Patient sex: M
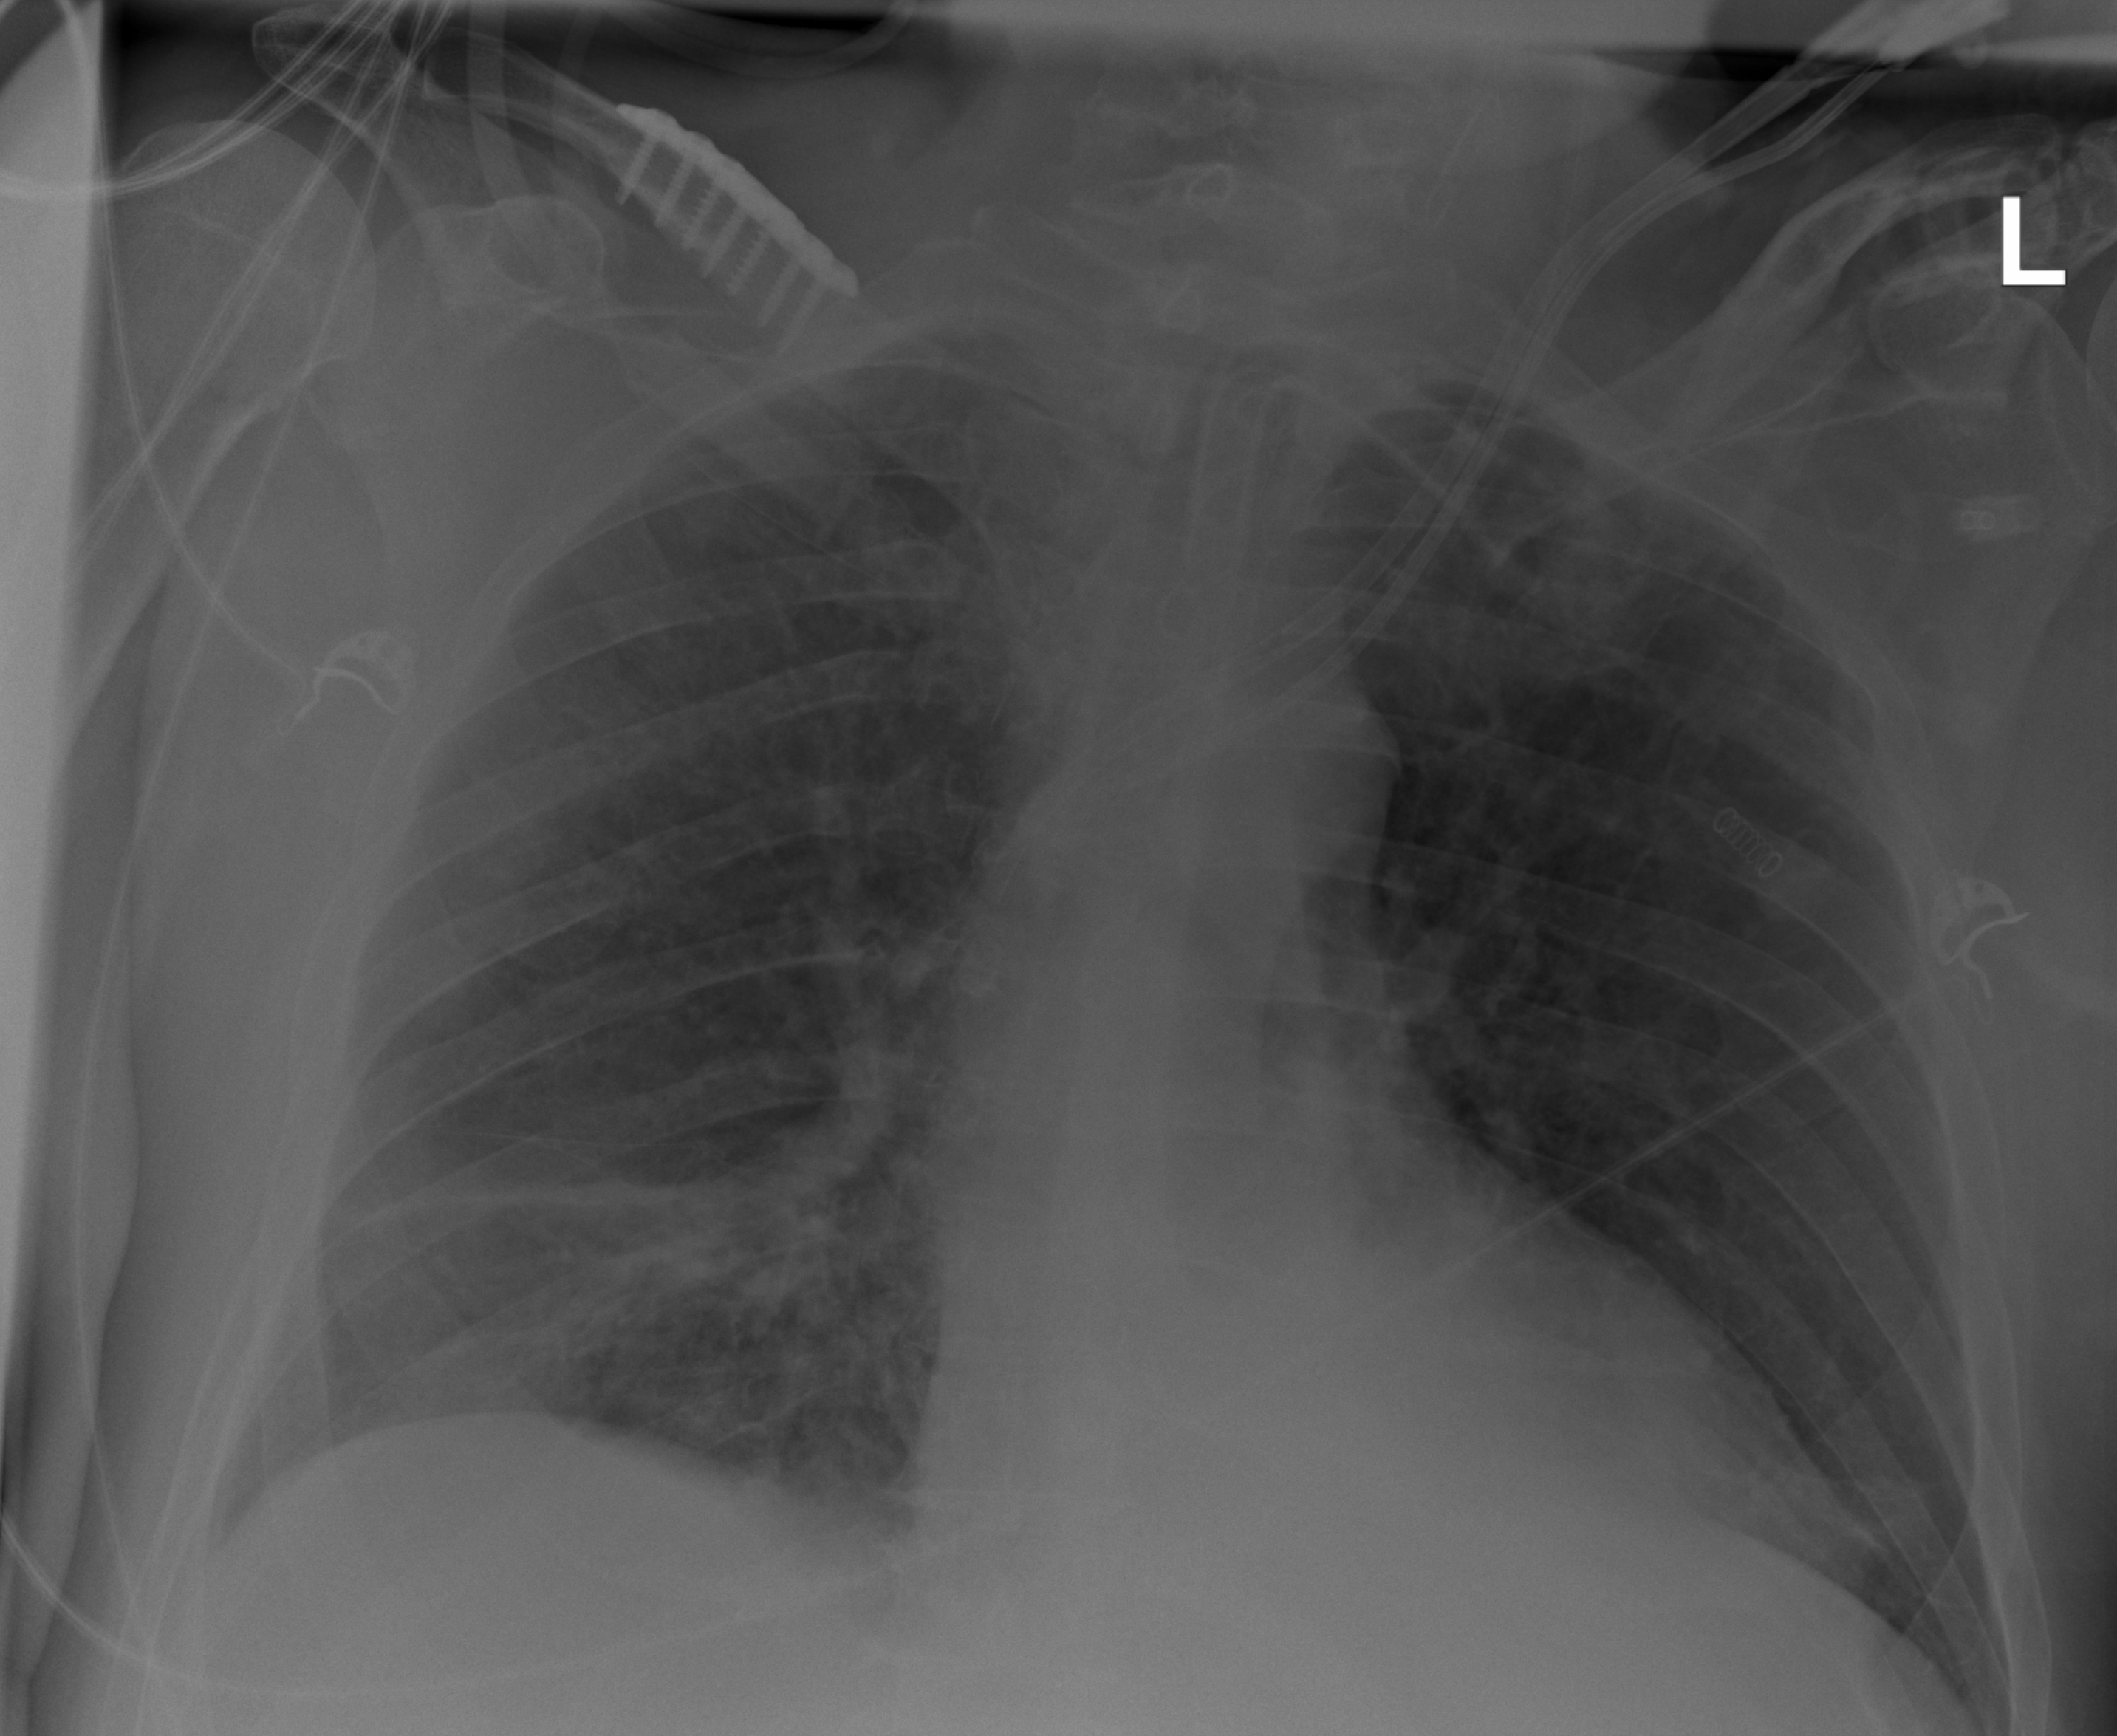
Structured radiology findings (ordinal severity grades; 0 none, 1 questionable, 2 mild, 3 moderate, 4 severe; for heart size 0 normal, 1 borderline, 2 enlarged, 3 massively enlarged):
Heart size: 2
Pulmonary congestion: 2
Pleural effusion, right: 2
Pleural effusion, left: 2
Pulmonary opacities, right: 2
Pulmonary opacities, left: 0
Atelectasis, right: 2
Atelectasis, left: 1